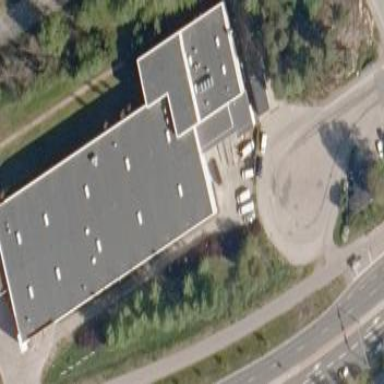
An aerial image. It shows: Building housing car shop.